Field crop: maize
Growth stage: 2
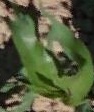
Species: maize